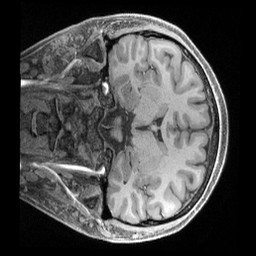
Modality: T1w
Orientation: coronal
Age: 29
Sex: male
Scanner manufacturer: siemens
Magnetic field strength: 3 T
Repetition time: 2.4 s
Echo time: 0.00241 s